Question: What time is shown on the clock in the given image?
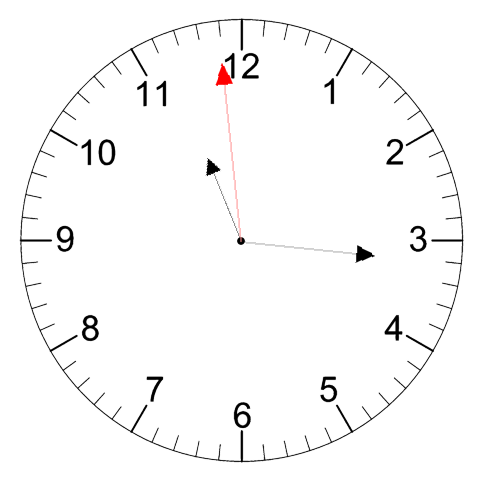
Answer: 11:15:59